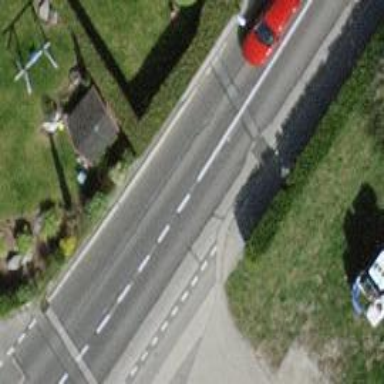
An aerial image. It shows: Secondary road.